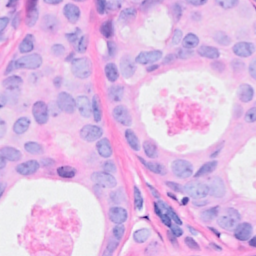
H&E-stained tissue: Breast